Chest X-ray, PA view. Patient: 60 years old, sex M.
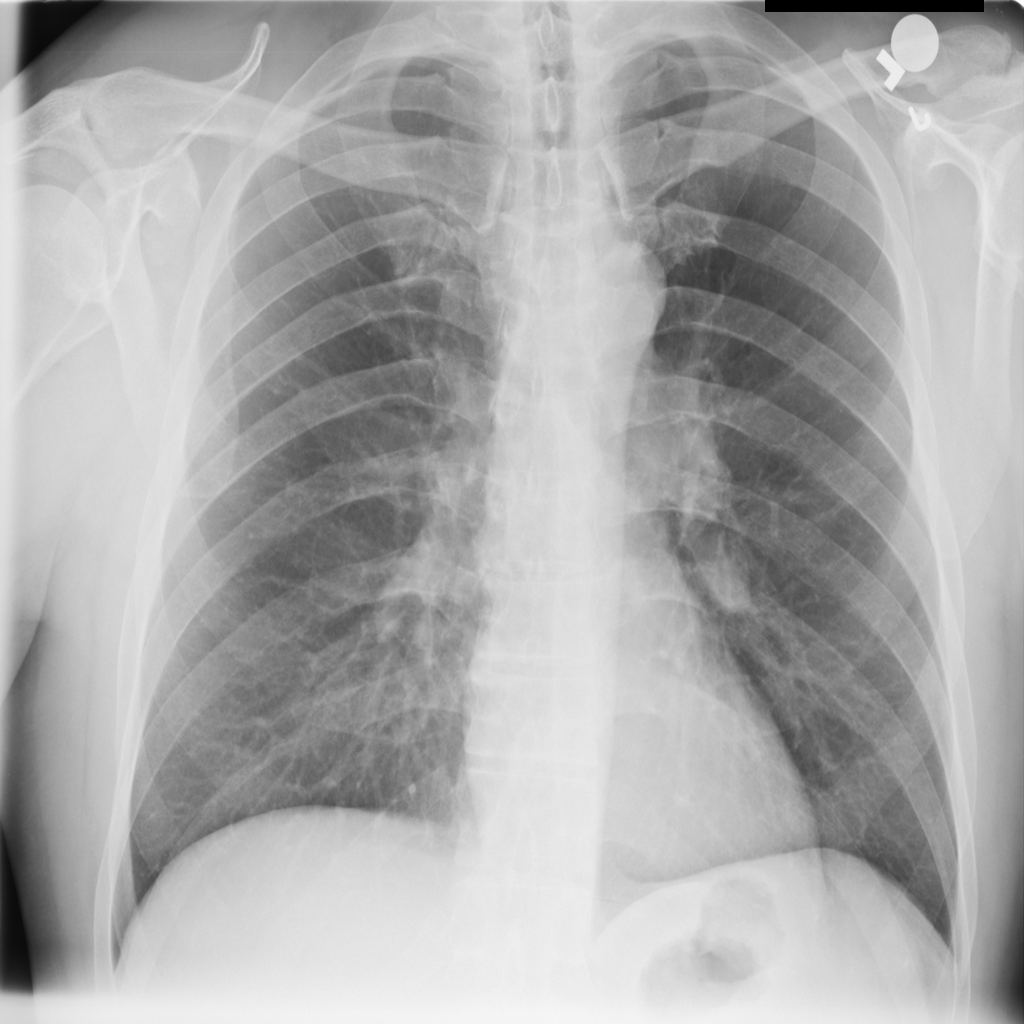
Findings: No Finding